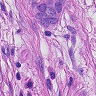
Metastatic tissue present: yes